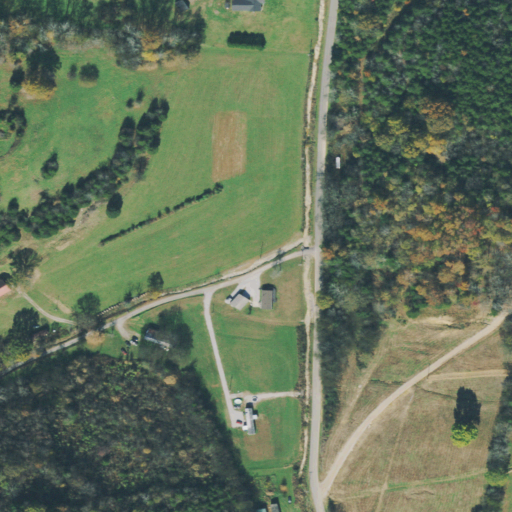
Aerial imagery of valley in Tennessee named Blair Hollow containing pasture, deciduous forest, evergreen forest, open development, low intensity development, mixed forest, grassland, and shrub